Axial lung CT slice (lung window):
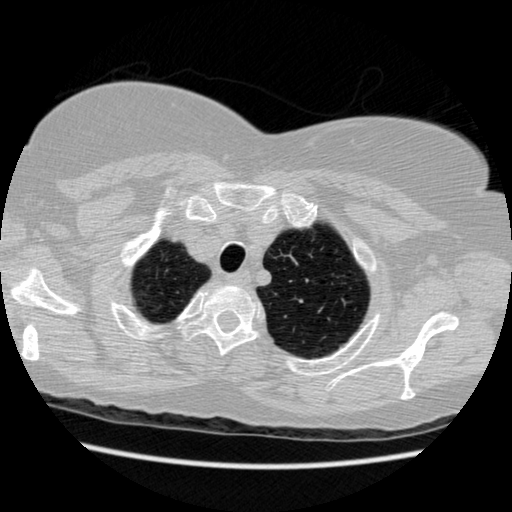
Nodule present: no